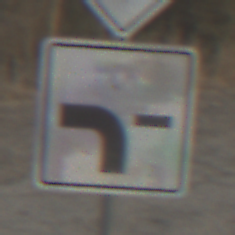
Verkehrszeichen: VerlaufVorfahrtsstrasse6
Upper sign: Vorfahrtsstrasse
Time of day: SunriseSunset
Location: Outdoor (RoadRail)
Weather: PartlyCloudy
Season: NotSpecified
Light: Natural